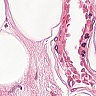
Metastatic tissue present: no